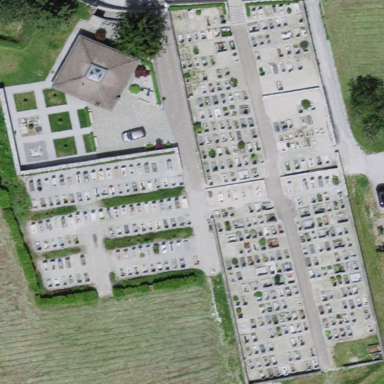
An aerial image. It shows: Graveyard.